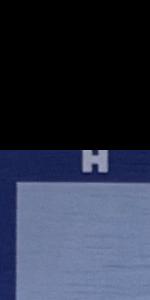
Label: Empty